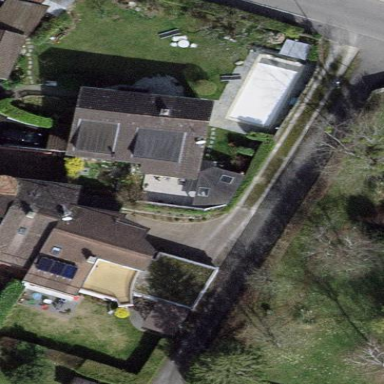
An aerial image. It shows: Garden enclosed by fence.